Aerial crown-view tile of a tropical tree (Barro Colorado Island, Panama), acquired 20250124:
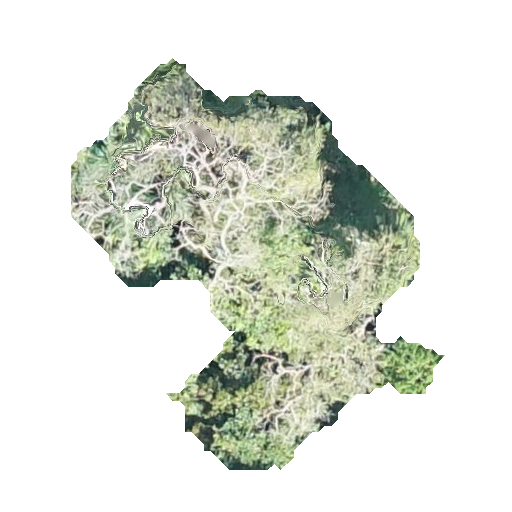
Species: Platypodium elegans
GBIF accepted scientific name: Platypodium elegans
Crown area: 125.161 m²